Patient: sex M, age 68
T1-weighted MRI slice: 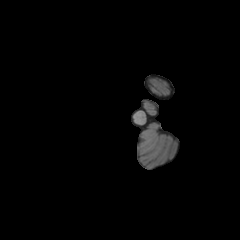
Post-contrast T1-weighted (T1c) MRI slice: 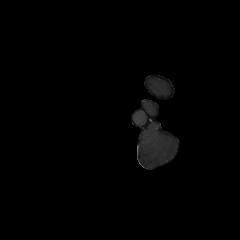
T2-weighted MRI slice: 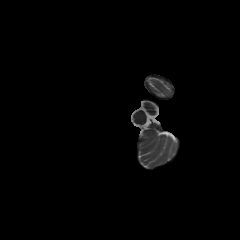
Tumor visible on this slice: no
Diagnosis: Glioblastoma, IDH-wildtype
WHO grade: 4